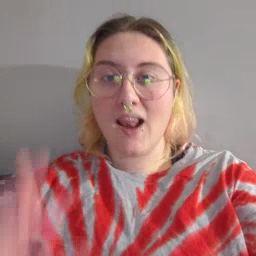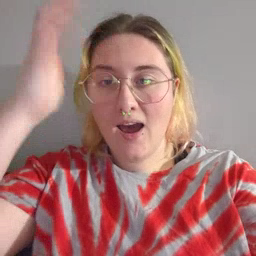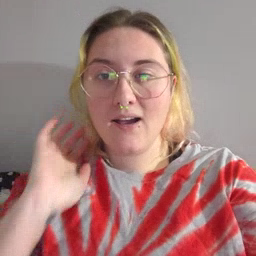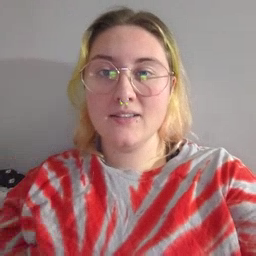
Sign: lion